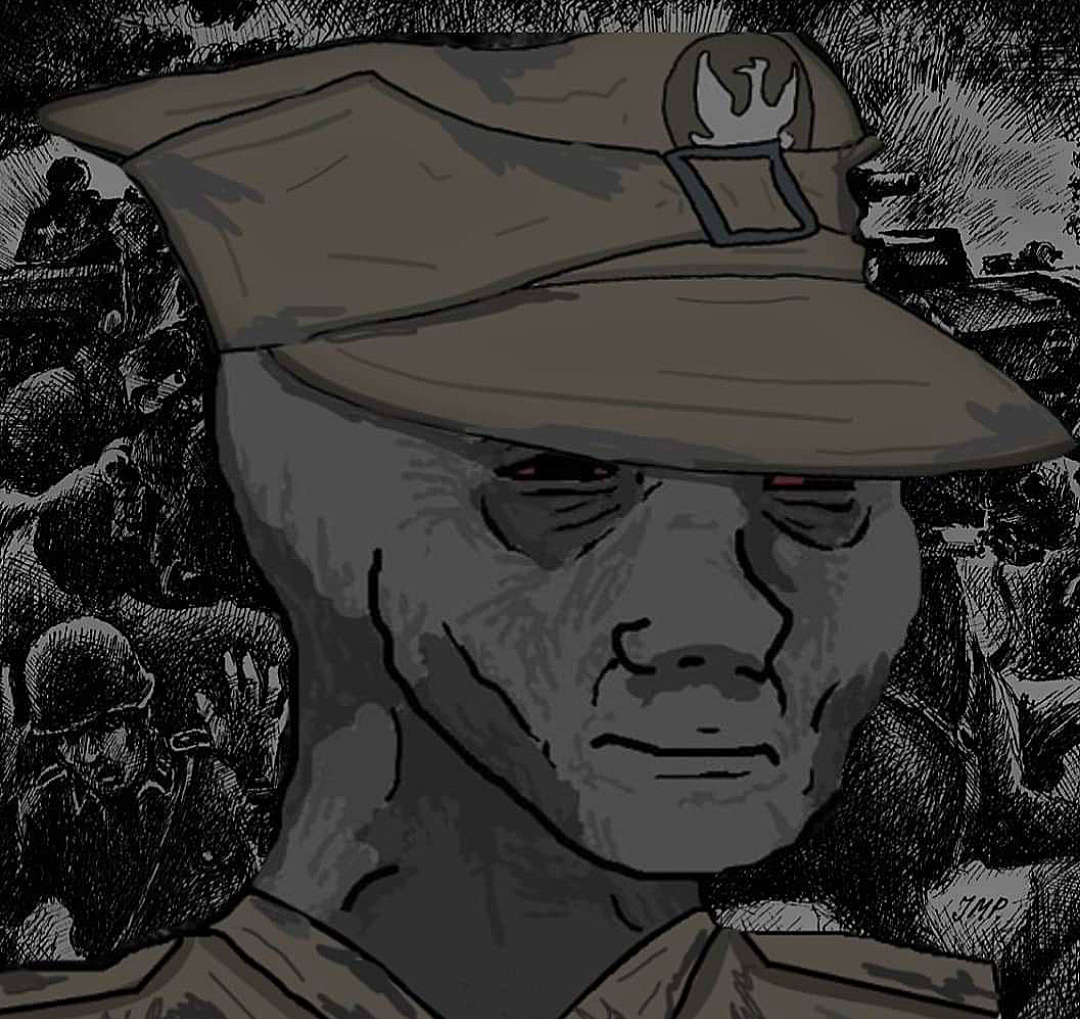
Label: 5_Wojak_with_Background